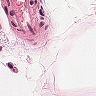
Metastatic tissue present: no